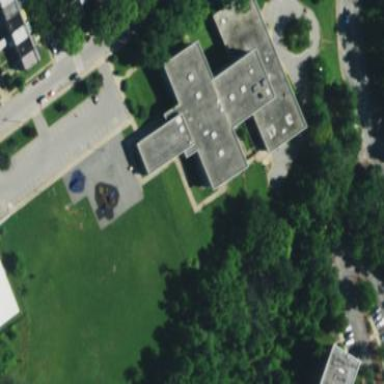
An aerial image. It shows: School building with school amenities.